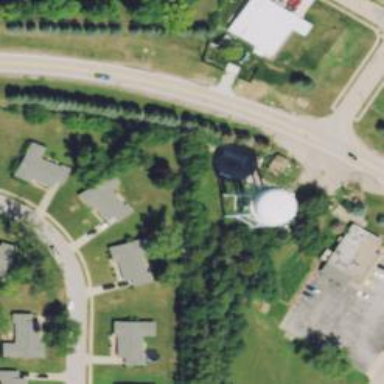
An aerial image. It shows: Water tower that is man-made.